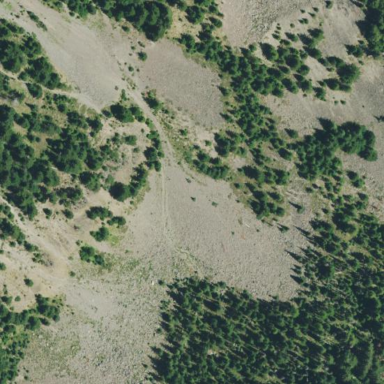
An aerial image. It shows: Natural scree.